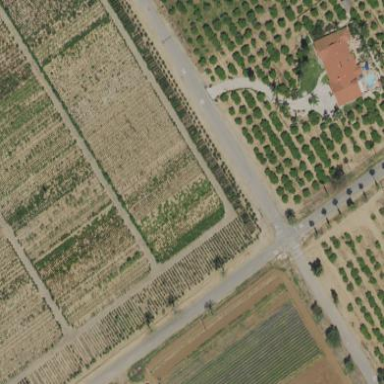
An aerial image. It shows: Plant nursery filled with trees.